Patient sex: M
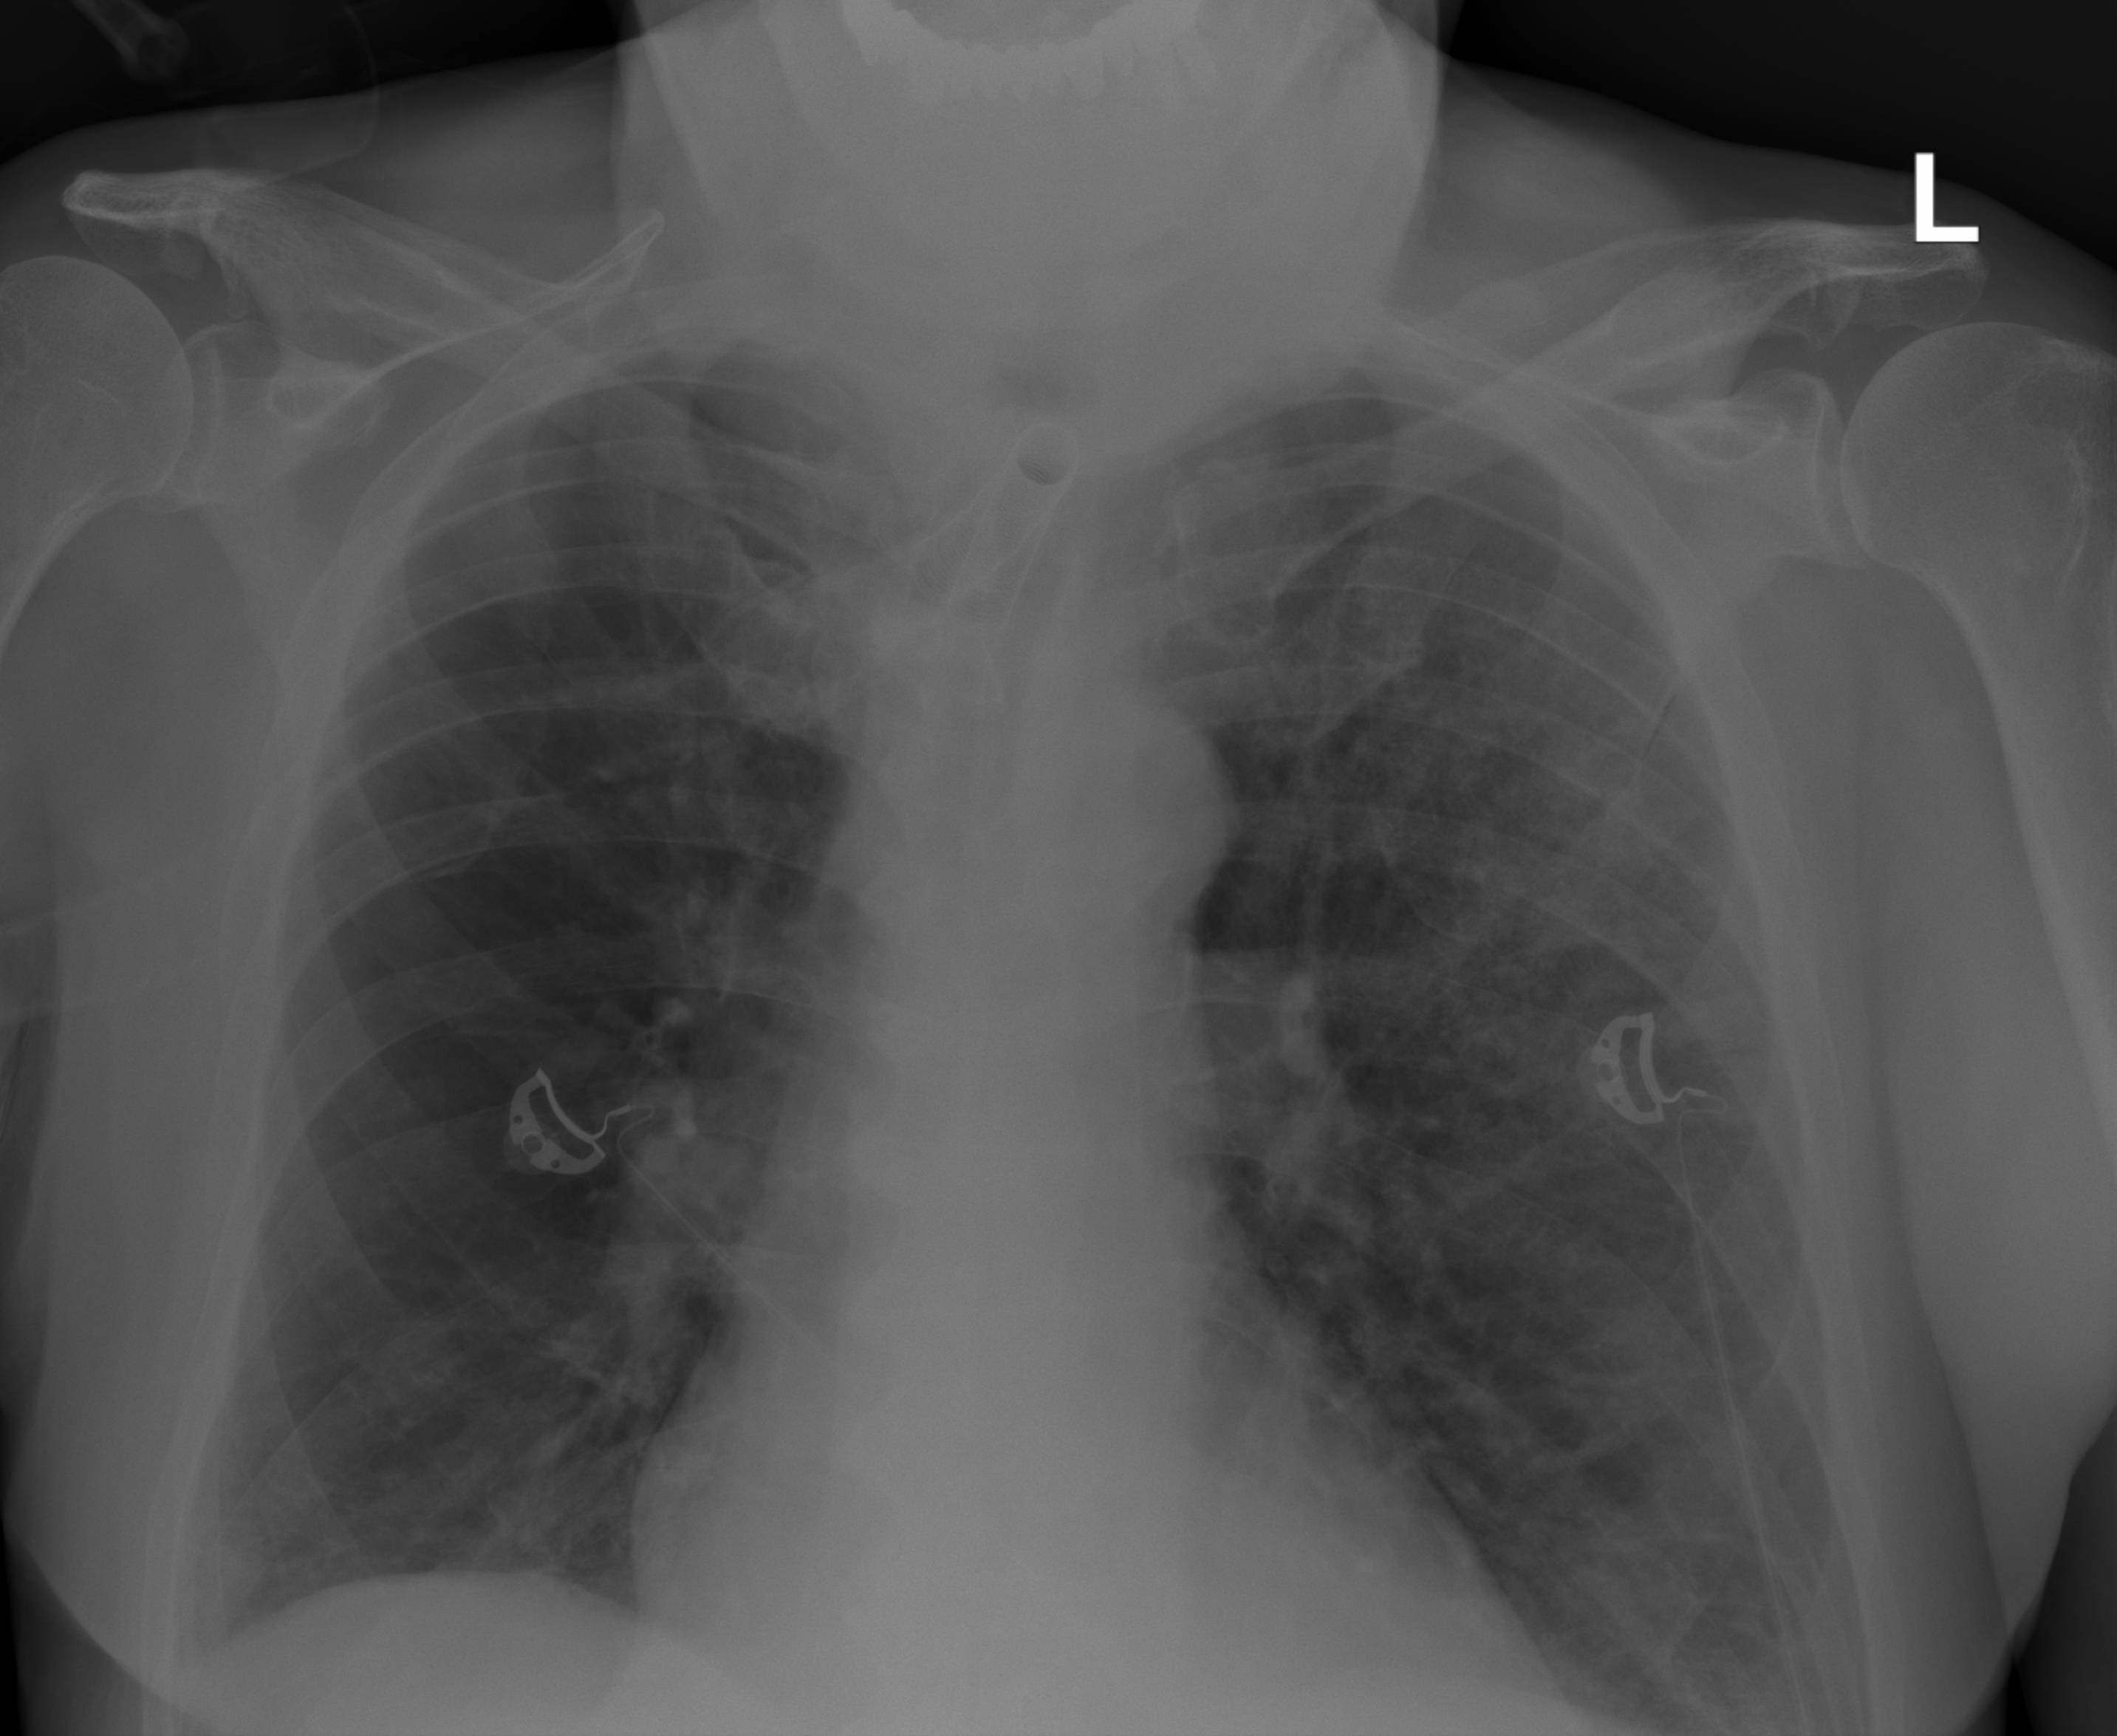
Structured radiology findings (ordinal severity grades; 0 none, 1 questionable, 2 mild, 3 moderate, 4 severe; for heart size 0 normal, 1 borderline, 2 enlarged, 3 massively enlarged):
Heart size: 0
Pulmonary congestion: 1
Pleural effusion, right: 2
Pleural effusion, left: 2
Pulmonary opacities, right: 0
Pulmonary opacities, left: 2
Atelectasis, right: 0
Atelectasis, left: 2